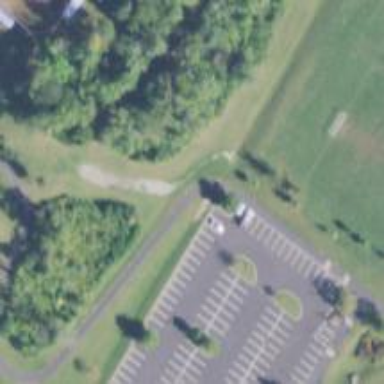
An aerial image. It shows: Disc golf course on leisure land.